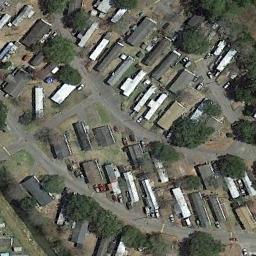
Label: mobile_home_park